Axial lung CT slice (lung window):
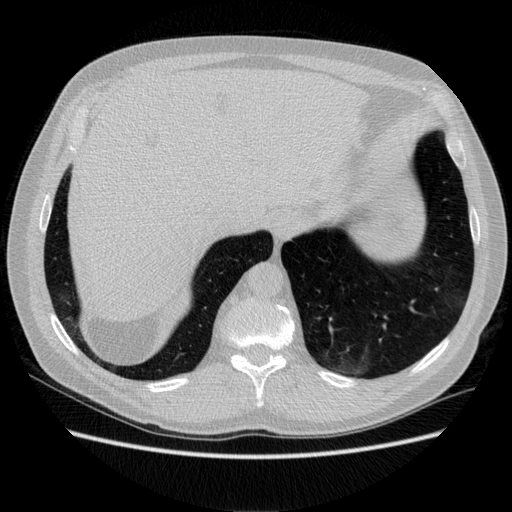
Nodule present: no